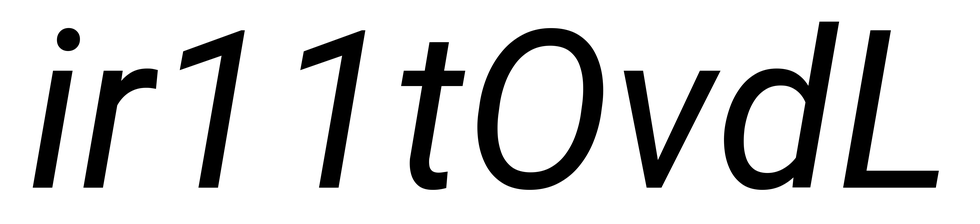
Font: Roboto-Italic_Italic